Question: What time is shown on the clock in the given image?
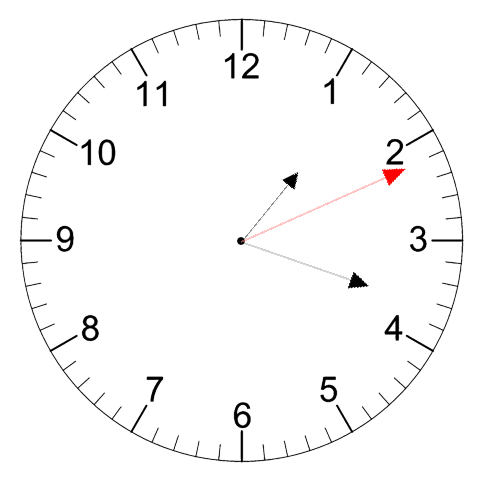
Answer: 01:18:11